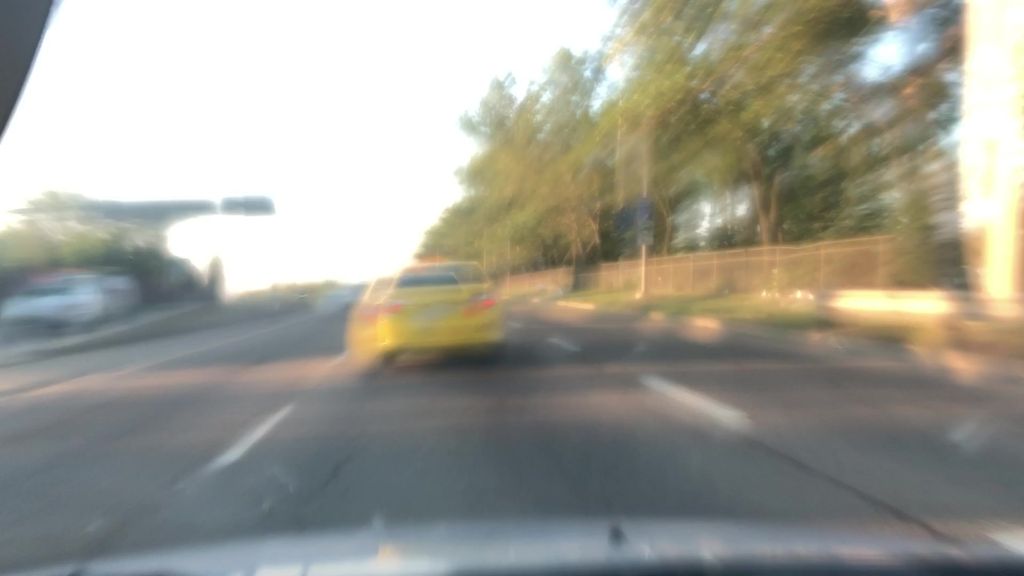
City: edmonton